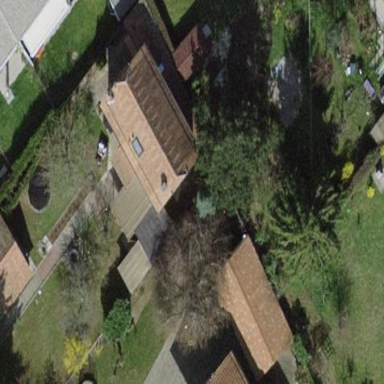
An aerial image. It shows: Garden enclosed by fence.